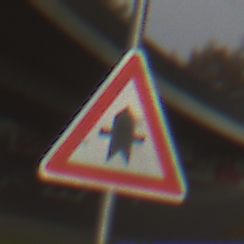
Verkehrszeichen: Vorfahrt
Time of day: SunriseSunset
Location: Outdoor (Suburban)
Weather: PartlyCloudy
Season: NotSpecified
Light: Natural